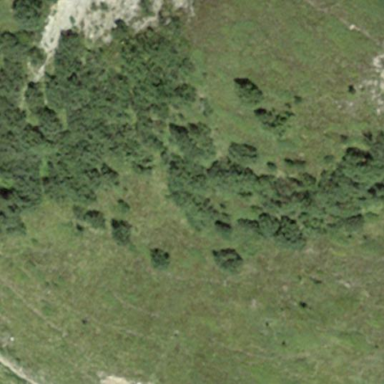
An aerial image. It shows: Patch of scrub vegetation.